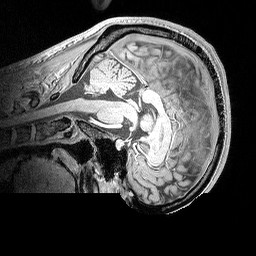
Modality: MP2RAGE
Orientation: sagittal
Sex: male
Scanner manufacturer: siemens
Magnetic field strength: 3 T
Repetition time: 5 s
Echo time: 0.00292 s